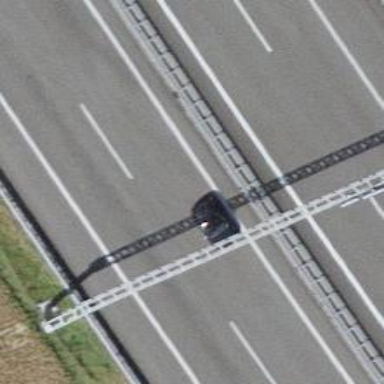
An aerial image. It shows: Gantry structure.